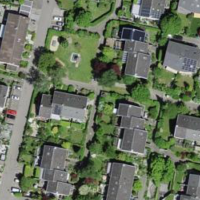
EUNIS habitat code: 54
Species observed at this site:
Prunus padus
Hypericum perforatum